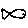
Label: fish